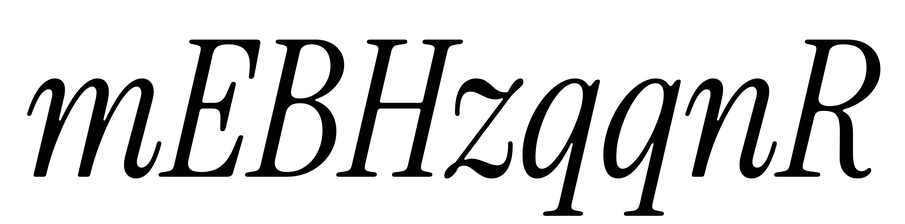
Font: InstrumentSerif-Italic